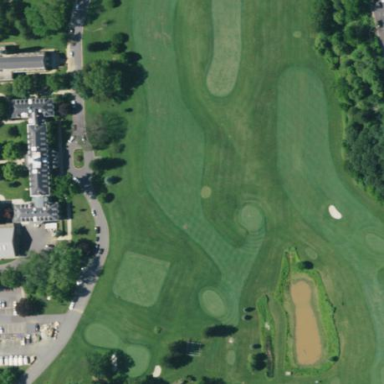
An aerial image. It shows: Golf course.